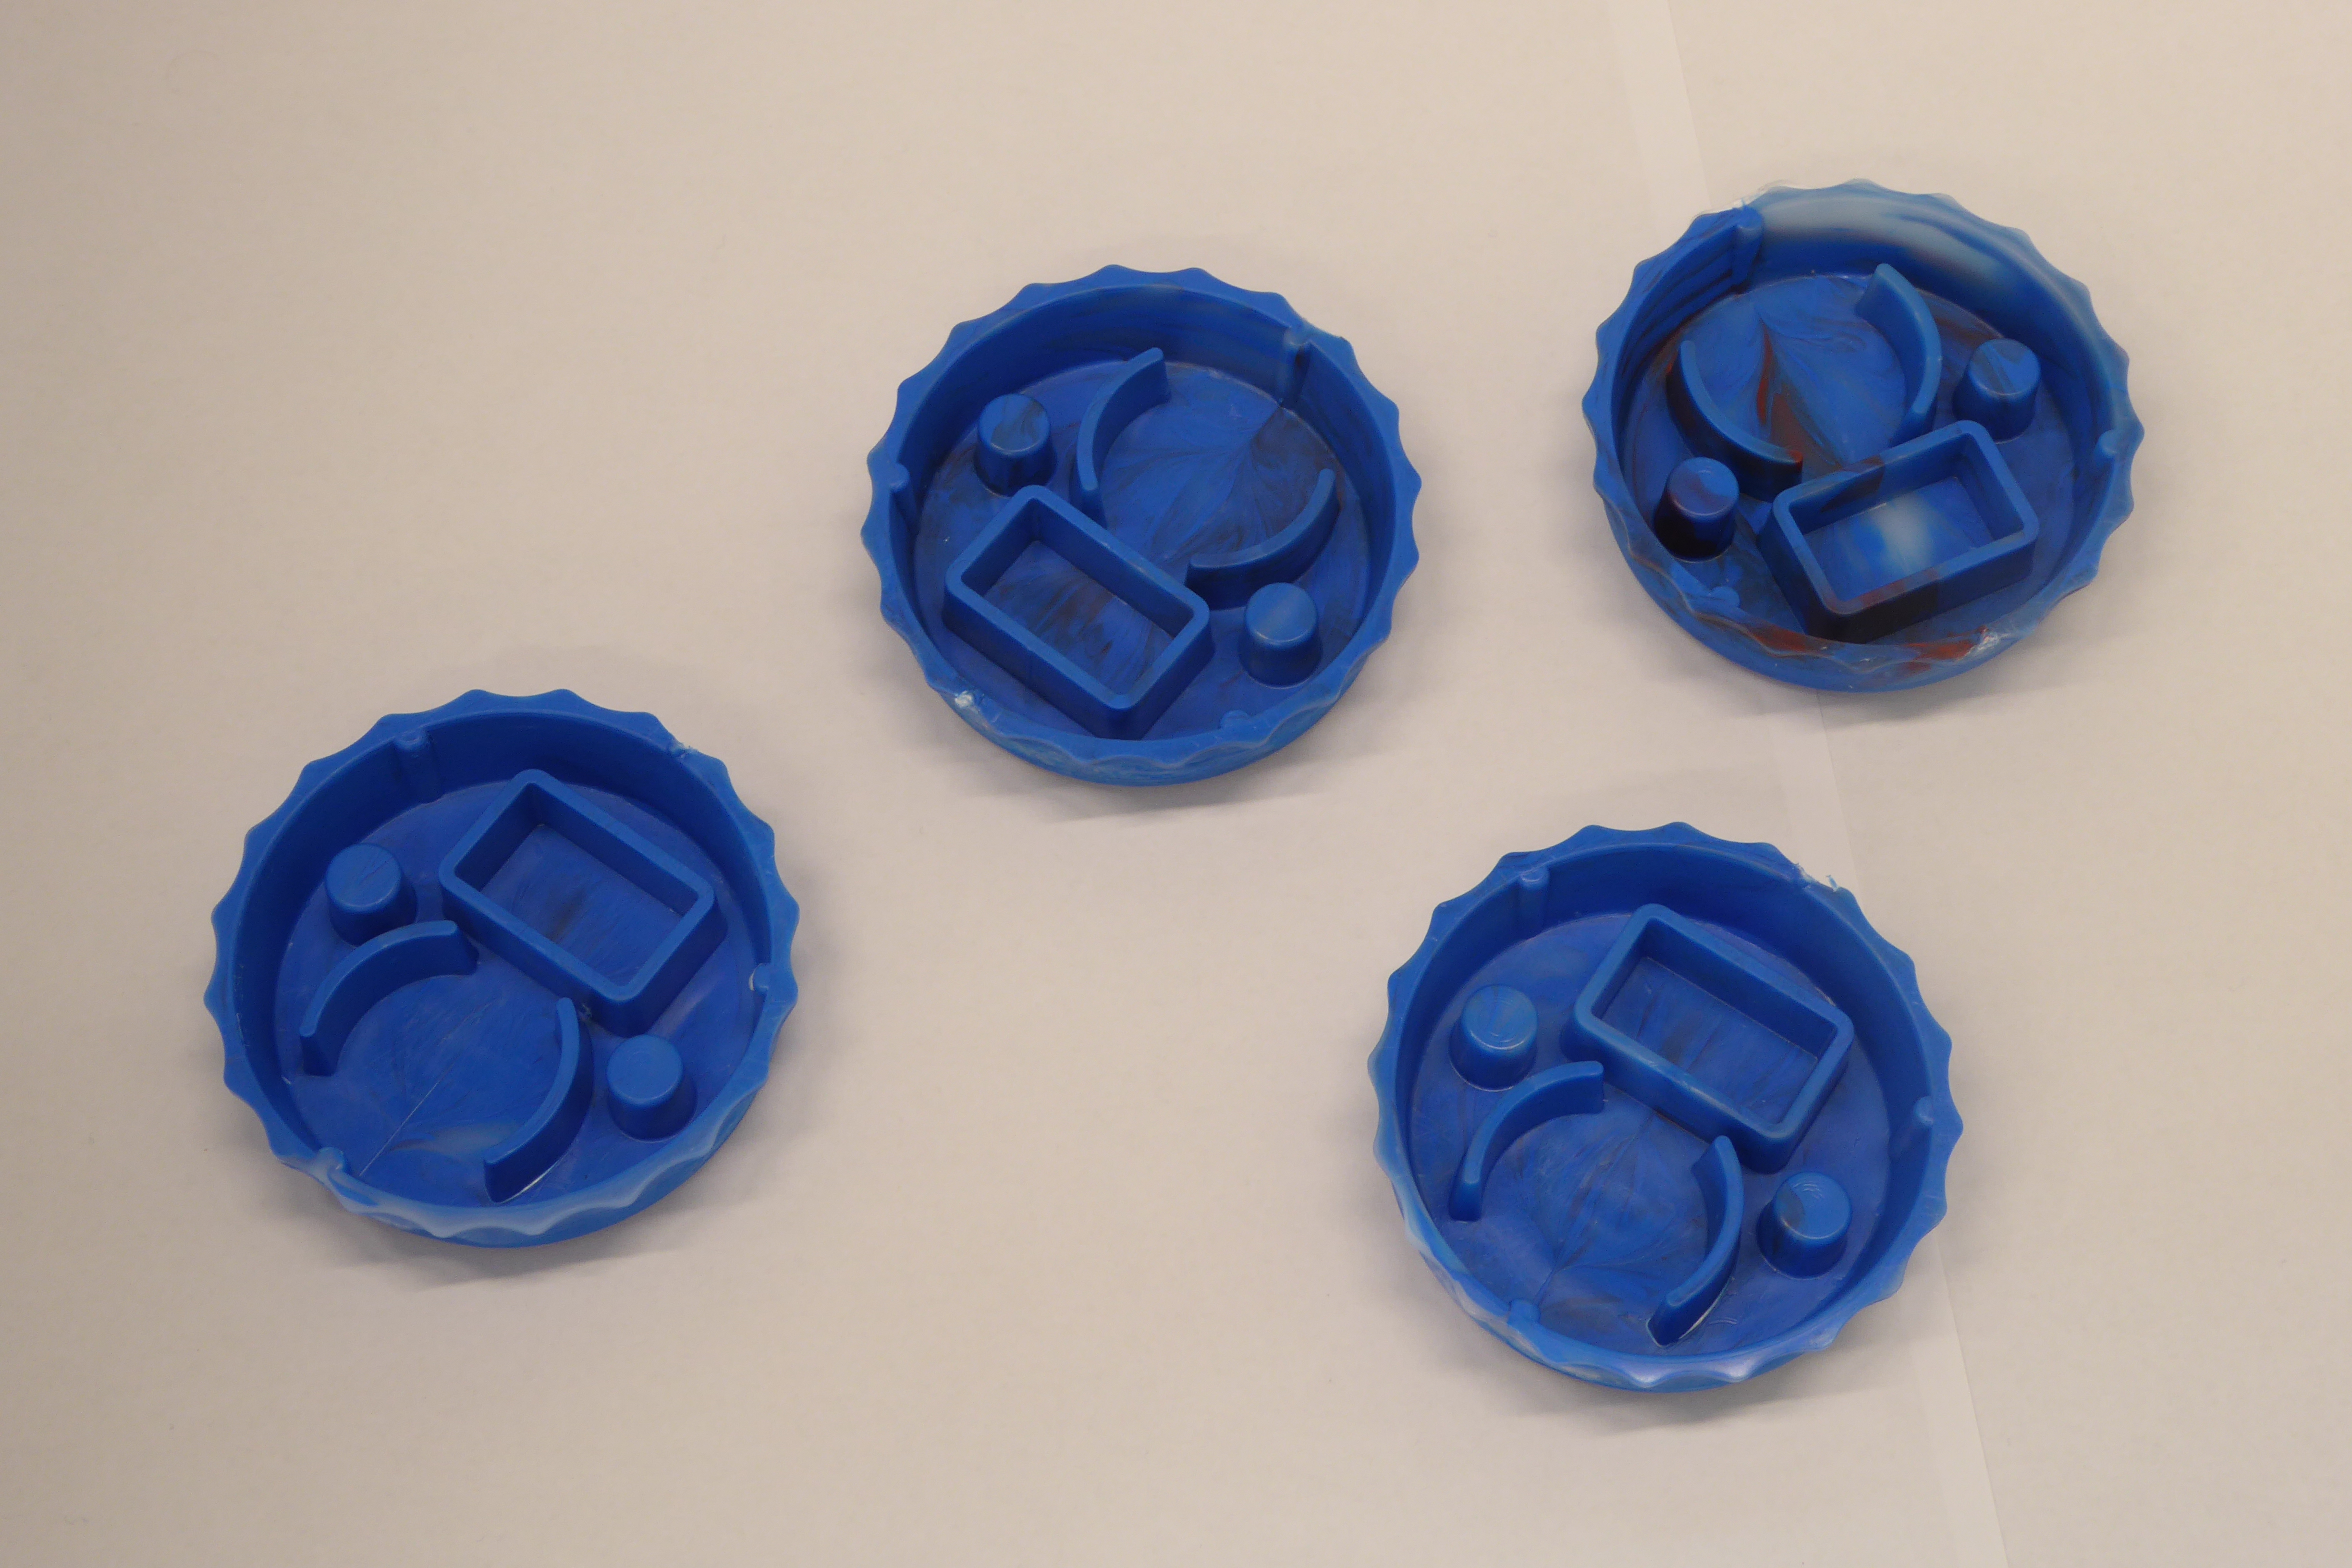
Label: Bottle Opener - Cover